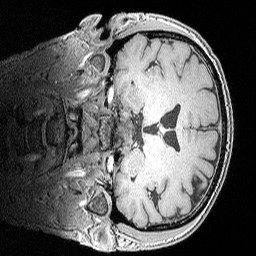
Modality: MP2RAGE
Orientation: coronal
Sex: male
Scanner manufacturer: siemens
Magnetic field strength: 3 T
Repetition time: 5 s
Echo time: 0.00292 s